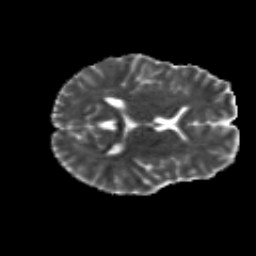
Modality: MD
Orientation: axial
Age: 19
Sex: female
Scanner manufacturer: siemens
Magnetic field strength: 3 T
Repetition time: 8.8 s
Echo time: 0.085 s